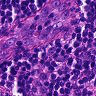
Metastatic tissue present: no